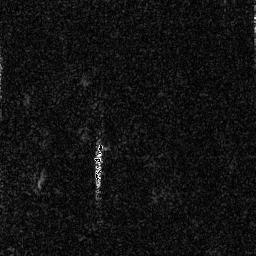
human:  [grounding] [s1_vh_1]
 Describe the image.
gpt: In the satellite image, there is  <ref>1 small ship </ref> <box>[[35, 55, 40, 73, 0]]</box> located at center.